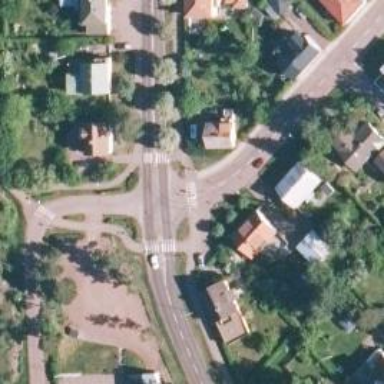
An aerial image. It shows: Crossing on cycleway.